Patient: sex M, age 68
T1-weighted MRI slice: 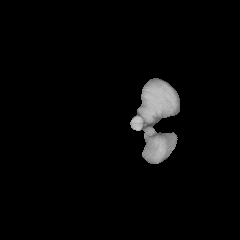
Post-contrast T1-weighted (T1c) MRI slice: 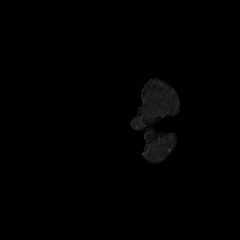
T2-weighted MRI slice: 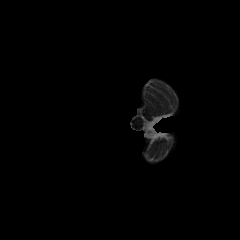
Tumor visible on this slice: no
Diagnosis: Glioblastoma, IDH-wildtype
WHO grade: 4